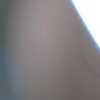
Label: space